Question: Hi all I am very new to SSIS. I have got SSIS package developed by some other guy this package reads data from flat files and stores to database after mapping.
Flow:
1) First package extract records from flat file and stores in table.
2) Then it calls child package using Execute package tasks.
3) Then child package do some calculations and update the database table.
SSIS is using Environment variable to get database information.
Every thing is working fine but now I want to deploy this package to my client's server.
Ques: Do I need to copy and paste files from bin folder and paste on clients machine?
What I Tried: I copy files from bin folder and placed on my local computer. Then I create a job in MSSQL and run the job. Package runs perfectly. But Later I changed location of my project and problem starts job stops working.
Issue: Error says location of child package is not available(As I changed position of my project files)

Kindly suggest what to do.
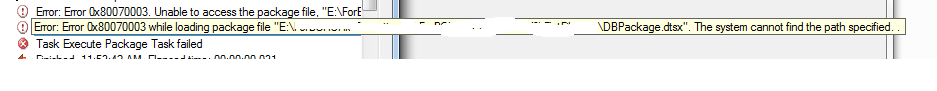
Answer: I am going to make several assumtions here so please correct me if I get any wrong.
The problem I am guessing is that on your Package.dtsx within the connection manager this is currently linked to the package location within the project folder. In this case you are wanting to change it to another location, however the package in the connection manager is still pointing to the project location.
If I were you I would do the following:
Create a string variable
- 'C:\CurrentPackagePath\DBPackage.dtsx'
Now what you want to do is go to the package within the connection manager and under the properties add an expression for ConnectionString with the following: '"@[User::PackageFolderPath]' If you evaluate the expression it should give you the location you setup in your variables.

Now once you have those setup, copy the files across the new server and under the SQL agent job to go the 'Set Values' tab and within here you want to add the following:
'\Package.Variables[User::PackageFolderPath].Properties[Value]'
Under the value you want to put wherever the package is now located

This now should pickup the new location of the package when it is run.
A better way to do this would be to make use of the deployment utility and using an XML configuration variable on the package. However this way should work.